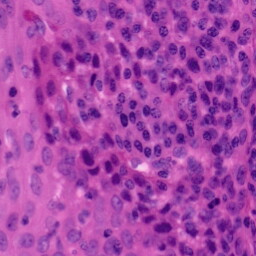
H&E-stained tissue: Tonsil